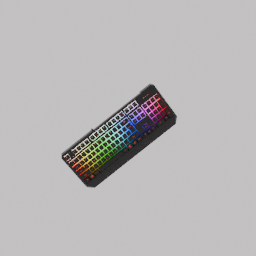
Label: electronics